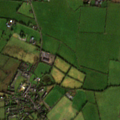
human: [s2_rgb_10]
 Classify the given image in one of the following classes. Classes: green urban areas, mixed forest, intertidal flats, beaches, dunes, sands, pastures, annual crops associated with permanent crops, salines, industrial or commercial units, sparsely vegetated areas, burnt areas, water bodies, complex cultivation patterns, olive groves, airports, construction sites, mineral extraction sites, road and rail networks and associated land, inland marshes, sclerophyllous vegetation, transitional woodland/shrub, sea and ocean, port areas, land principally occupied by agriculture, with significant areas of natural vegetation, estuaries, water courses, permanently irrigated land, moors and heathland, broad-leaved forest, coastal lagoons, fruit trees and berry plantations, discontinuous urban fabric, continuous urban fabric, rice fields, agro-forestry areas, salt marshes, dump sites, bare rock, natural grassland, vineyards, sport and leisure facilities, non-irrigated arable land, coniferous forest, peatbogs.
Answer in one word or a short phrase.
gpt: discontinuous urban fabric, non-irrigated arable land, pastures